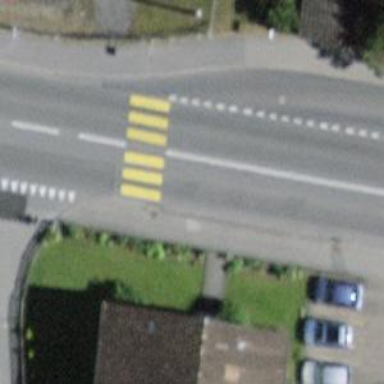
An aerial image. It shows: Uncontrolled crossing with pedestrian island.